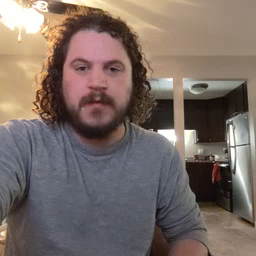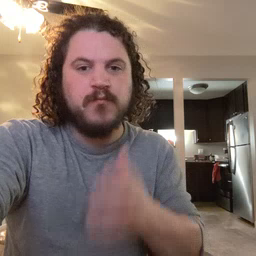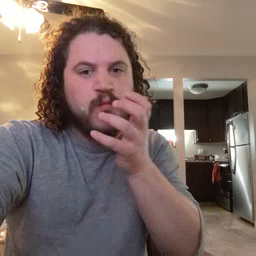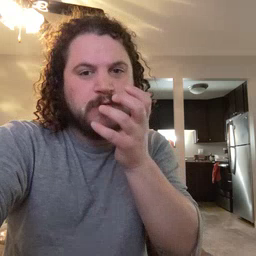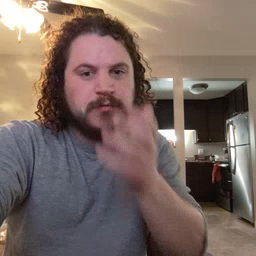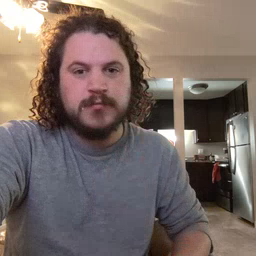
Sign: grass